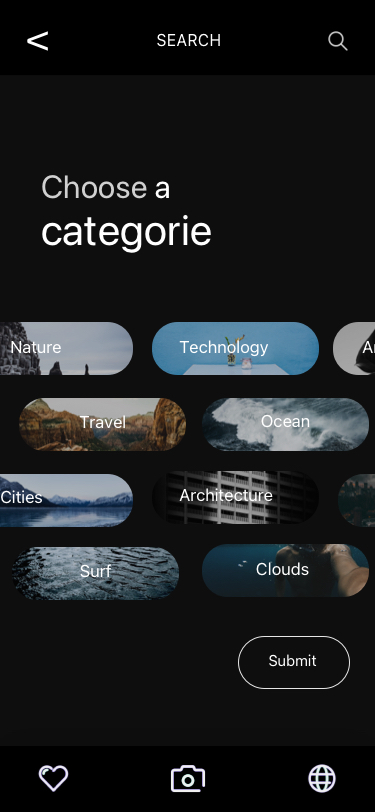
Text in this UI design:
Nature
Technology
Animals
Travel
Architecture
Cities
Surf
Clouds
Ocean
Submit
Choose a categorie
SEARCH
<